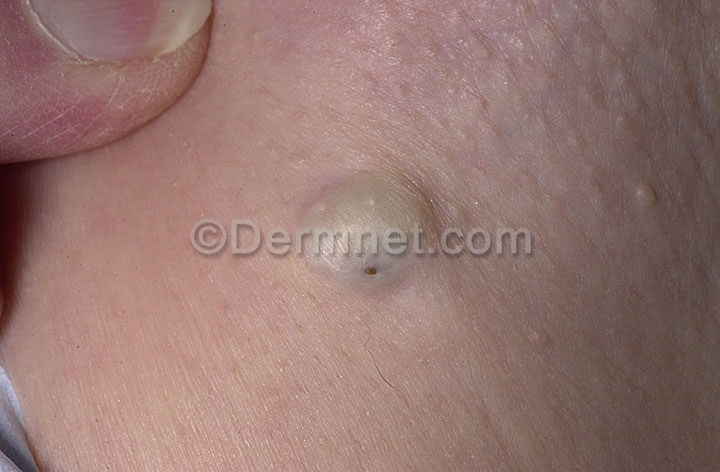
Disease: Seborrheic Keratoses and other Benign Tumors